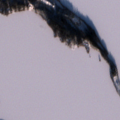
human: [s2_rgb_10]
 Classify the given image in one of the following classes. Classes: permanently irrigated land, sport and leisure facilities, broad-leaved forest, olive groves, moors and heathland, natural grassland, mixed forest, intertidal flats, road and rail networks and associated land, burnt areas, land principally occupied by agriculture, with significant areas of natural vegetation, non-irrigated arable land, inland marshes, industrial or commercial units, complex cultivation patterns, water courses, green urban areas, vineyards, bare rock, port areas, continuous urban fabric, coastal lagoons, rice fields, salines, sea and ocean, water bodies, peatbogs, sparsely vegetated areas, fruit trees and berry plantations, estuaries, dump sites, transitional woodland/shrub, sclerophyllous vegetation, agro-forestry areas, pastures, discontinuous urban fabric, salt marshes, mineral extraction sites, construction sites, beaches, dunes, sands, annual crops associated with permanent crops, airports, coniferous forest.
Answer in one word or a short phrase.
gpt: mixed forest, water bodies